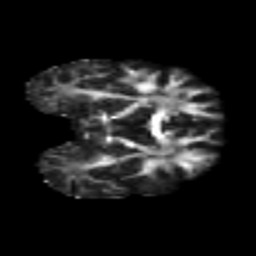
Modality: FA
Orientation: coronal
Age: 44
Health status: ill
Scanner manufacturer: philips
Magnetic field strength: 3 T
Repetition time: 9 s
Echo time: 0.127 s